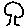
Label: tree